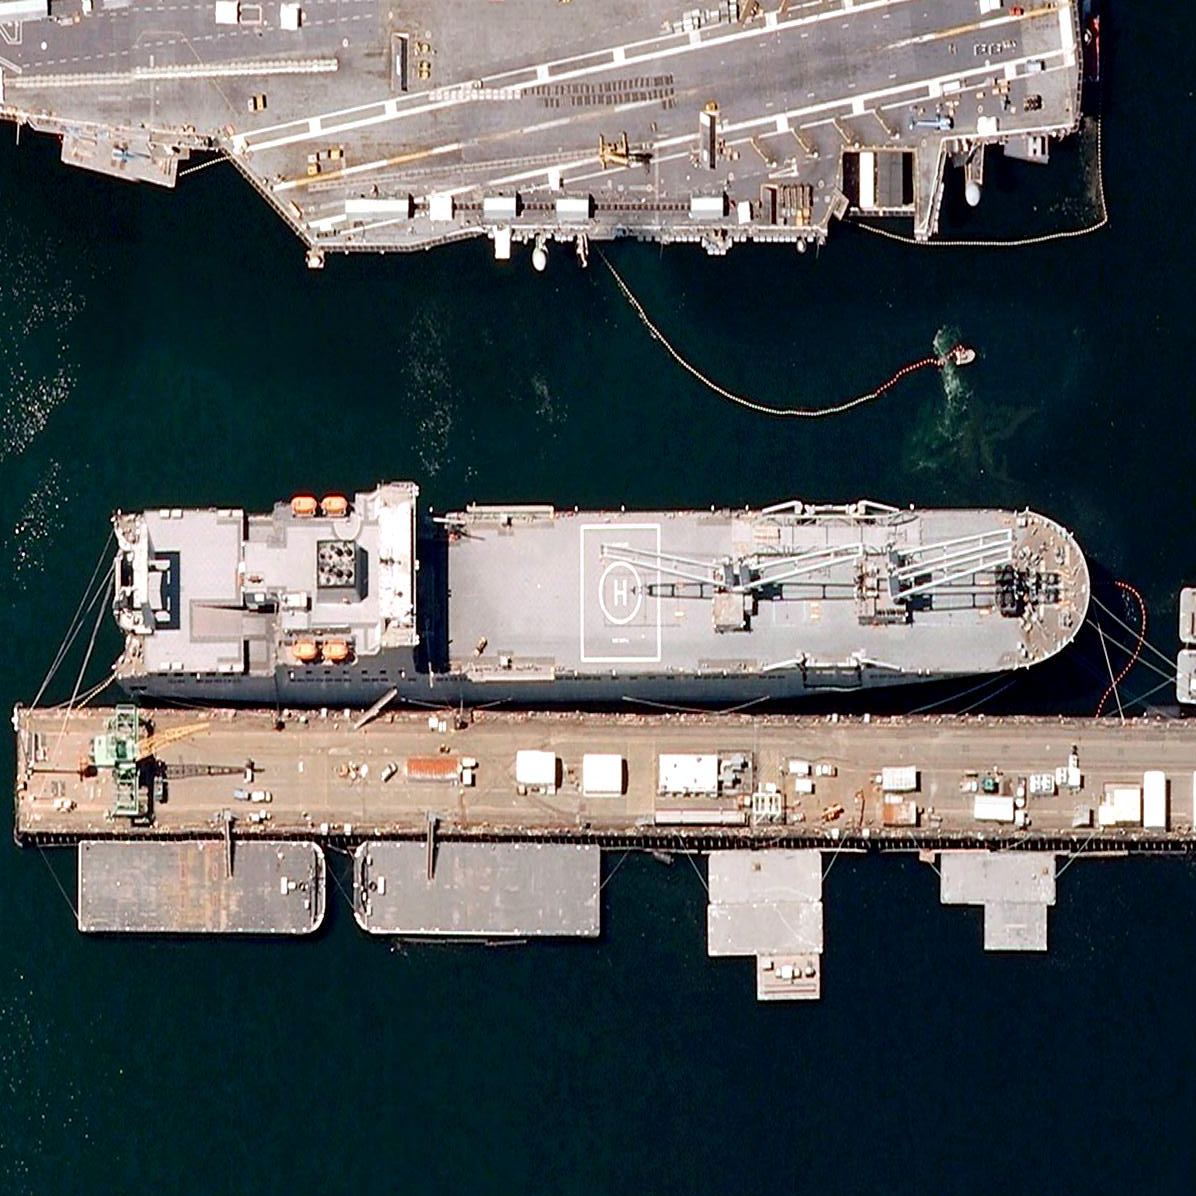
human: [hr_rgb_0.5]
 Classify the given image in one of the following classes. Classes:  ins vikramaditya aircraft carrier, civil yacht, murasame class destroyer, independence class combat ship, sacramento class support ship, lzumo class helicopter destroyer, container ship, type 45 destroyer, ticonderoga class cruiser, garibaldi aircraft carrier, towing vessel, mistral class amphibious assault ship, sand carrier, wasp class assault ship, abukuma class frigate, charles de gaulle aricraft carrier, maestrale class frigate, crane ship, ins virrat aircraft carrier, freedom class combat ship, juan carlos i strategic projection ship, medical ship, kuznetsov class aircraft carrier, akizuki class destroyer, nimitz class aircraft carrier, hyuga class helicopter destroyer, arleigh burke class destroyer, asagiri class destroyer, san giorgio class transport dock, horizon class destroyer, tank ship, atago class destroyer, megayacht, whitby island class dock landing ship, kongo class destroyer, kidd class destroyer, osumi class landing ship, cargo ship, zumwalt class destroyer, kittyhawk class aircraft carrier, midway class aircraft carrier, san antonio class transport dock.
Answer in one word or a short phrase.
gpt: Crane ship